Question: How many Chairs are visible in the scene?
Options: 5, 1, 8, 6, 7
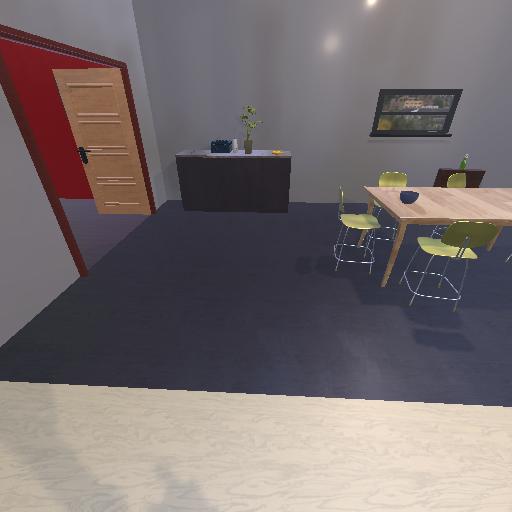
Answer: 5